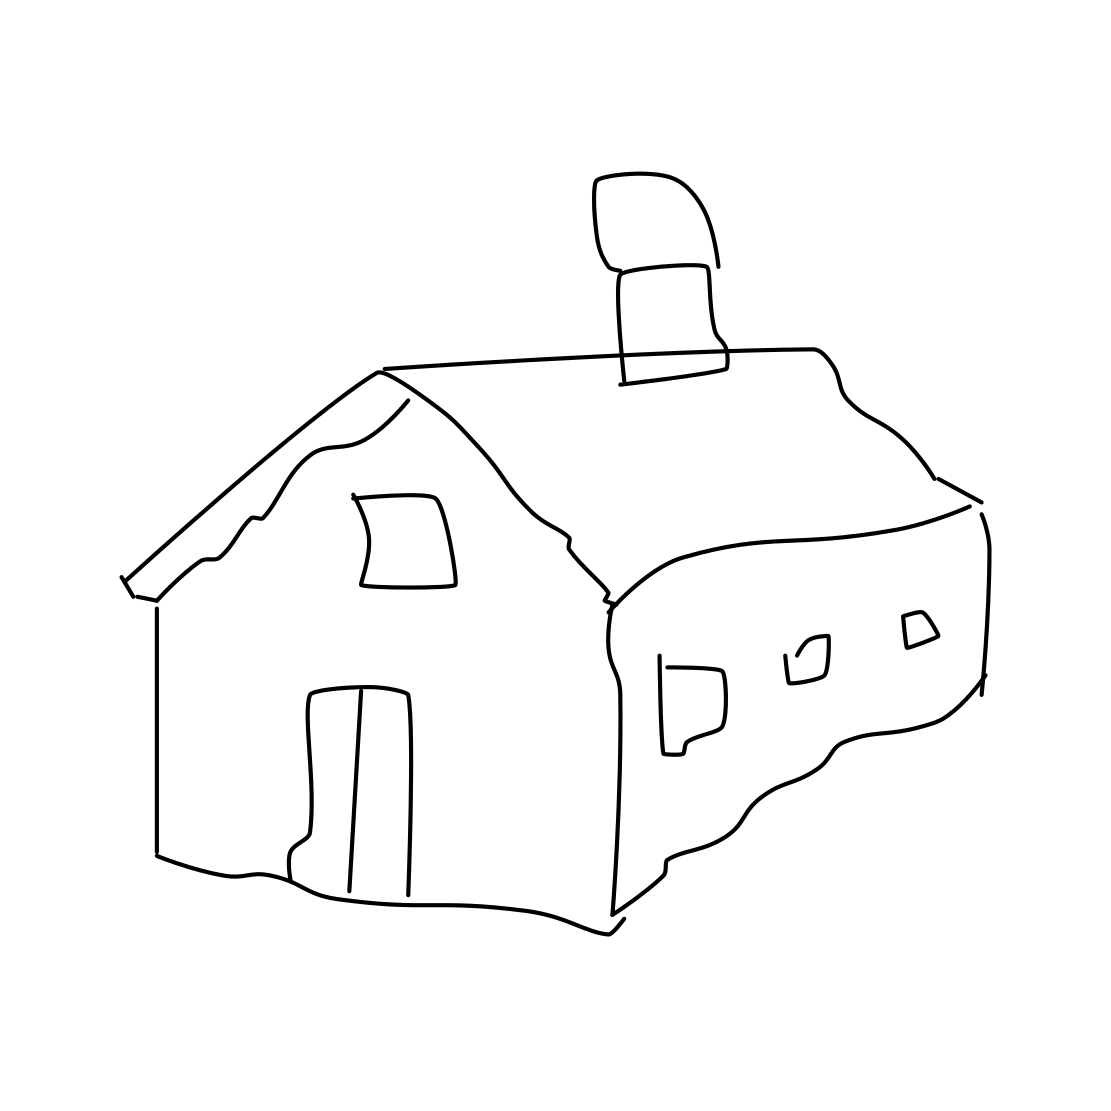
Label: barn